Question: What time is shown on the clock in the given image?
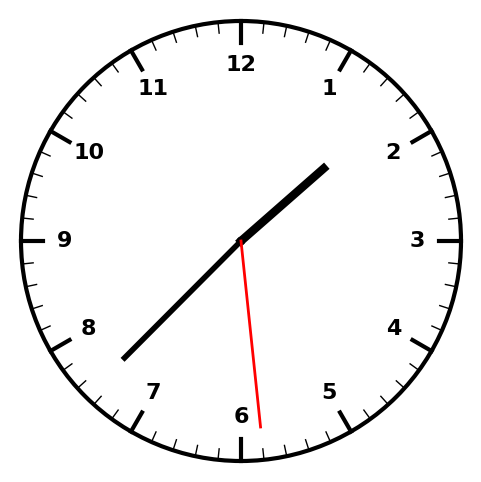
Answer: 01:37:29